Question: I have 2 models:
1. Books
2. Users
And i have below rules:
1. normal users can create/edit books of themselves only
2. admin users can create/edit books for everyone
I created models of Users and Books and define belong to/one to many realtion
I used cake bake to create CRUD views and controllers. My edit controller action for Books is like this:
'''
public function edit($id = null) {
if (!$this->Book->exists($id)) {
throw new NotFoundException(__('Invalid book'));
}
if ($this->request->is(array('post', 'put'))) {
if ($this->Book->save($this->request->data)) {
$this->Session->setFlash(__('The book has been saved.'));
return $this->redirect(array('action' => 'index'));
} else {
$this->Session->setFlash(__('The book could not be saved. Please, try again.'));
}
} else {
$options = array('conditions' => array('Book.' . $this->Book->primaryKey => $id));
$book = $this->Book->find('first', $options);
if ($this->isUserCanAccessThisRecordActionEdit($book['BookUser']))
$this->request->data = $book;
else
$this->redirectNotAuthorized();
}
$bookUsers = $this->Book->BookUser->find('list');
$this->set(compact('bookUsers'));
}
'''
when edit.ctp displayed, it displays users as a dropdown like this:

Problem: upon rules I defined i don't want allow normal user to choose book_user_id and only admins are allowed to have such list, I want normal user can view their names as BookUser in other format of controls such as labels. I have tried to access request data to display user name directly but I could not do that (I have no problem to differentiate between user and admins in my views, but i don't know how to change UI and access related data to display information)
this way all user name/id pairs are passed to view, so a normal user can have them, which is a bad security idea, e.g. here is the option for Users inside my rendered HTML page of edit.ctp:
'''
<div class="input select required"><label for="BookBookUserId">Book User</label>
<select name="data[Book][book_user_id]" disabled="disabled" id="BookBookUserId">
<option value="3">vhb</option>
<option value="5">vhb2</option>
<option value="6">vhb3</option>
<option value="7">vhb4</option>
<option value="8">vhb5</option>
<option value="9">vhb6</option>
<option value="10">vhb7</option>
<option value="11">vhb8</option>
<option value="12">vhb9</option>
<option value="13">vhb10</option>
<option value="14">vhb11</option>
<option value="15">vhb12</option>
<option value="16">vhb13</option>
<option value="17">vhb14</option>
<option value="18">vhb15</option>
<option value="19">vhb16</option>
<option value="20">vhb17</option>
<option value="21">root</option>
<option value="22">vhb19</option>
<option value="23">vhb20</option>
<option value="24">vhb21</option>
<option value="25">vhb1</option>
</select></div>
'''
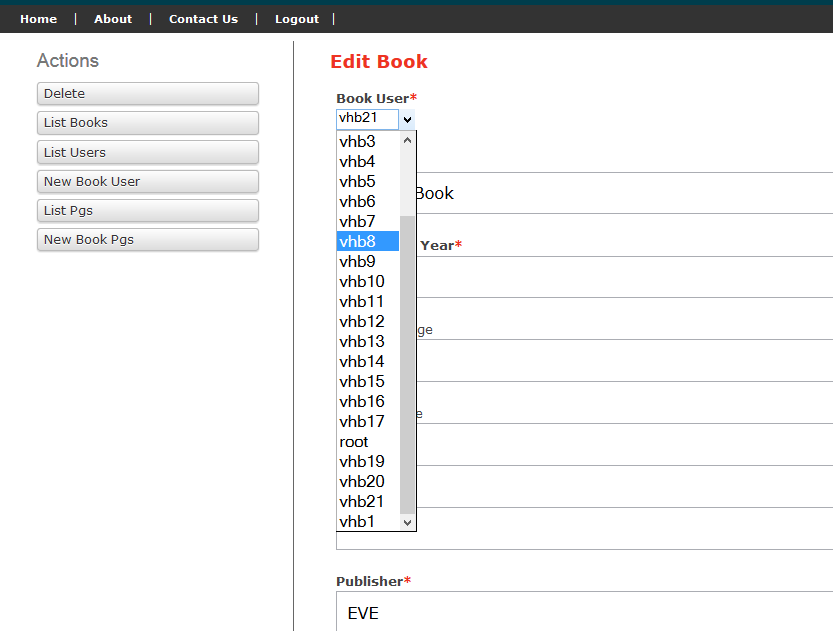
Answer: I recommend to use . It is easy to work and maintain.
I also suggest to .
For your currently code:
Supposing you are using a field named "is_admin" to check if the user is admin or not:
'''
public function edit($id = null) {
if (!$this->Book->exists($id)) {
throw new NotFoundException(__('Invalid book'));
}
$isAdmin = ($this->Auth->user('is_admin') == true) ? true : false;
$this->set(compact('isAdmin'));
if ($this->request->is(array('post', 'put'))) {
if ($isAdmin != true) {
$this->request->data['Book']['book_user_id'] = $this->Auth->user('id');
}
if ($this->Book->save($this->request->data)) {
$this->Session->setFlash(__('The book has been saved.'));
return $this->redirect(array('action' => 'index'));
} else {
$this->Session->setFlash(__('The book could not be saved. Please, try again.'));
}
} else {
$options = array('conditions' => array('Book.' . $this->Book->primaryKey => $id));
$book = $this->Book->find('first', $options);
if ($this->isUserCanAccessThisRecordActionEdit($book['BookUser']))
$this->request->data = $book;
else
$this->redirectNotAuthorized();
}
if ($isAdmin == true) {
$bookUsers = $this->Book->BookUser->find('list');
$this->set(compact('bookUsers'));
}
}
'''
With this you avoid to load unecessary data.
'''
if ($isAdmin == true) {
$this->Html->input('book_user_id');
} else {
echo AuthComponent::user('name');
}
'''